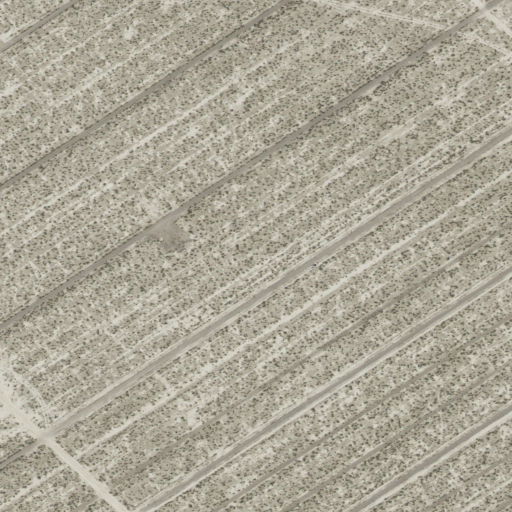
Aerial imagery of valley in Utah named Dugway Valley containing only shrub